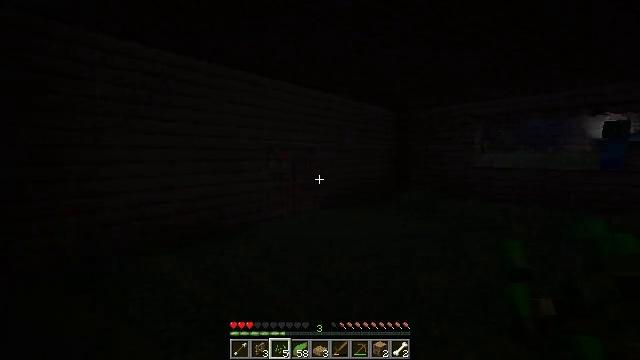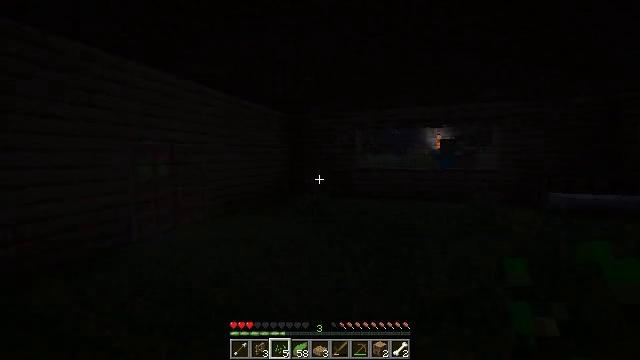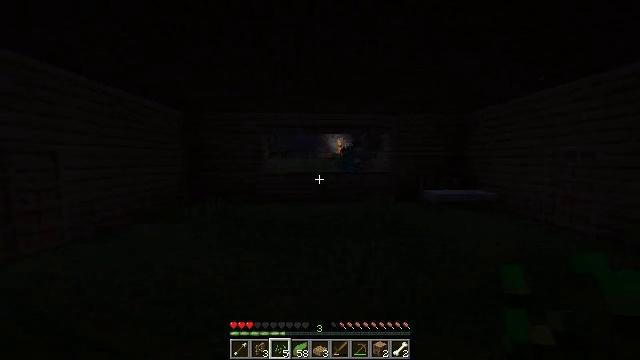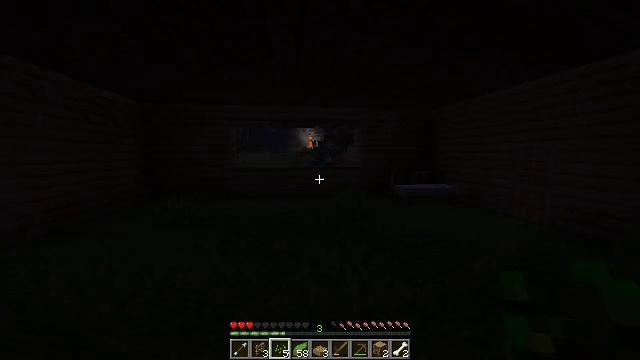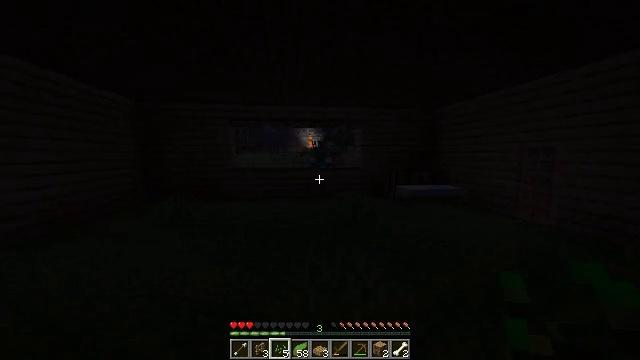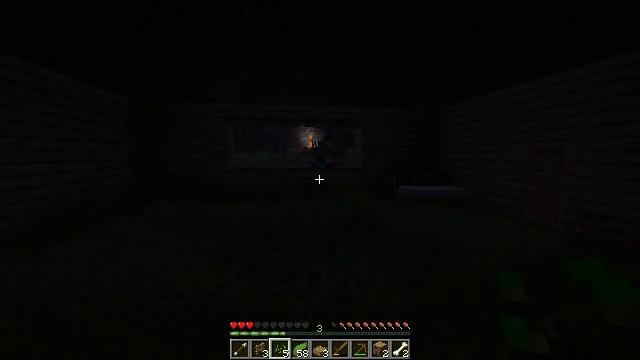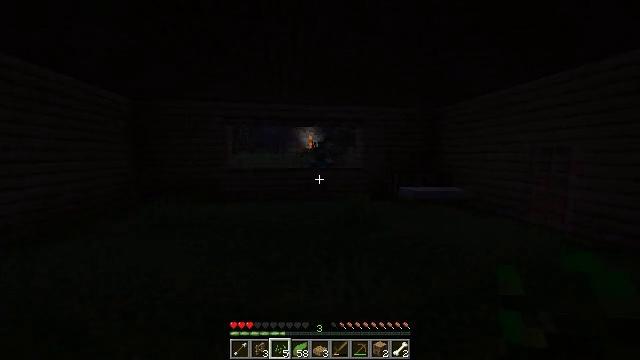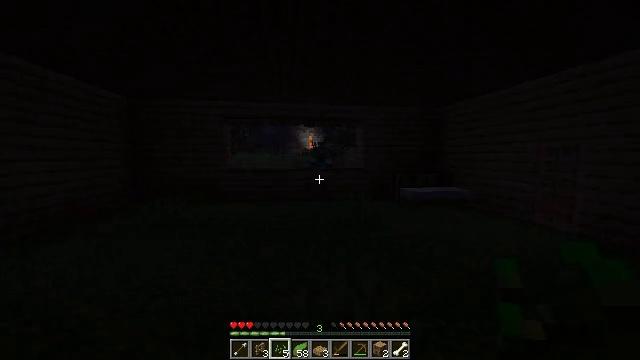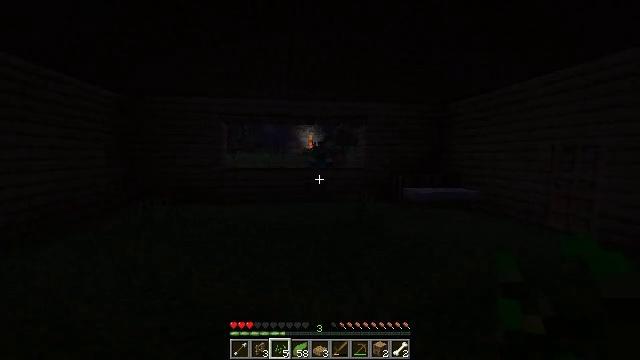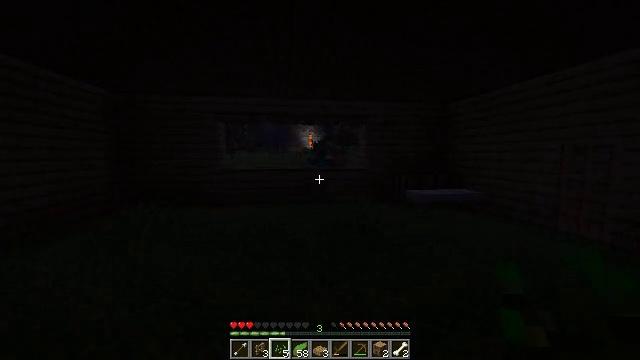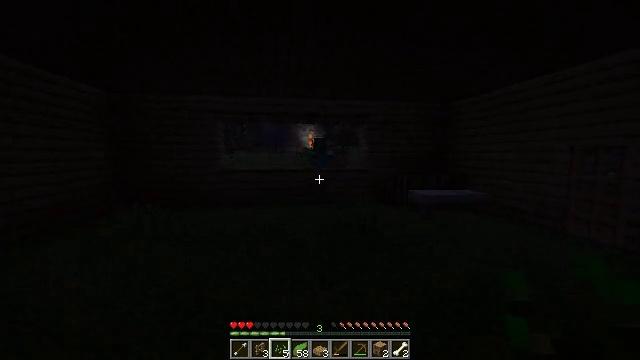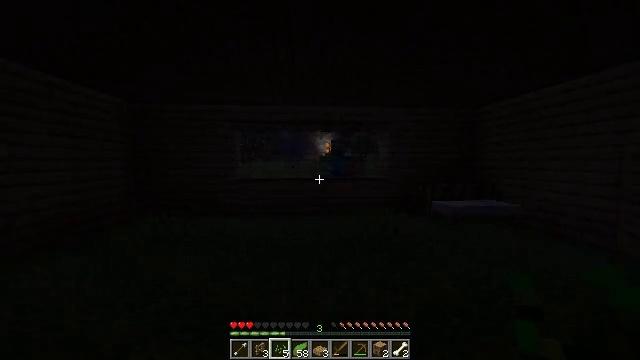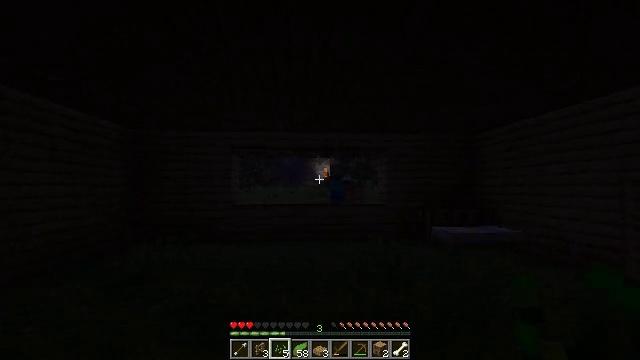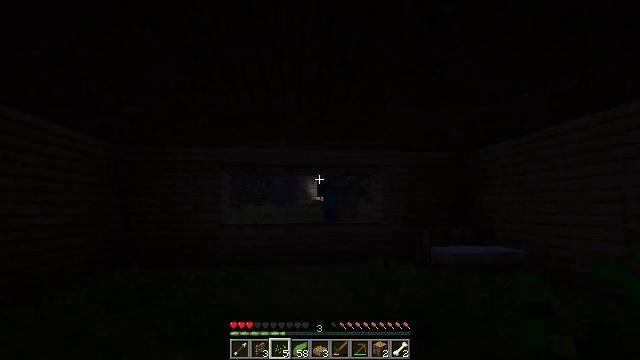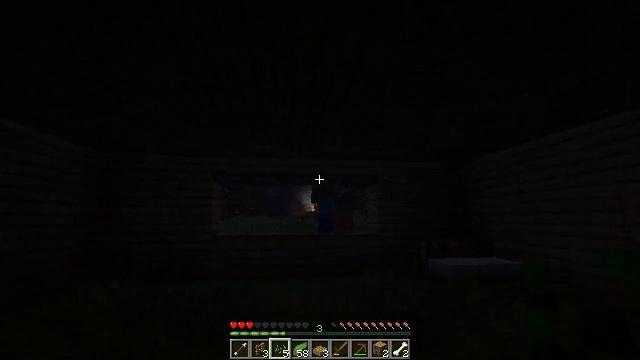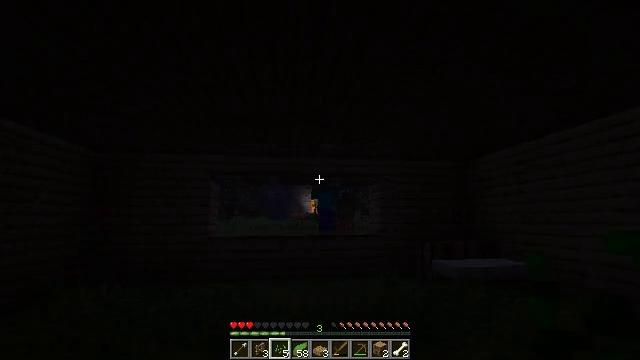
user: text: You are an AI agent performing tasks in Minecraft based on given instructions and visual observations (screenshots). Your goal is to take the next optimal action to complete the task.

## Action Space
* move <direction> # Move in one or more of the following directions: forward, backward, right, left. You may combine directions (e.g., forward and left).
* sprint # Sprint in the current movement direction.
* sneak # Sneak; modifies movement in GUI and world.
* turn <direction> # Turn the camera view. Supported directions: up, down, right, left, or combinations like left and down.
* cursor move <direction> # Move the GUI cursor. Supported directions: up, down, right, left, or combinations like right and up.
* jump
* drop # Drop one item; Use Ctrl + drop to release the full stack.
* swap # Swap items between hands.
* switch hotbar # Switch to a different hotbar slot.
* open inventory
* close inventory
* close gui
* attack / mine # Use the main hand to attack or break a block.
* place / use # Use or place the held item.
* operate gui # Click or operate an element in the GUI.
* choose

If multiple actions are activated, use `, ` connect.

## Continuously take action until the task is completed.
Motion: motion action
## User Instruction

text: Kill a zombie.
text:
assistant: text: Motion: move forward, turn right
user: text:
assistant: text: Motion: move forward, turn right
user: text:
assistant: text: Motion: move forward, turn right and down
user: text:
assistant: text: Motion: move forward
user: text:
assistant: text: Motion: move forward
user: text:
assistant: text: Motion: move forward
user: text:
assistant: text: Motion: move forward
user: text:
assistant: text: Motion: move forward
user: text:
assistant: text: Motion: move forward
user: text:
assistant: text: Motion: move forward
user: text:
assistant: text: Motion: move forward, turn left and up
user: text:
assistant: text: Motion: move forward, turn up
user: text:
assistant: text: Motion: move forward, turn right and up
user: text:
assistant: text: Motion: move forward, turn right and up
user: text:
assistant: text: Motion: move forward
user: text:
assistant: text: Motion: move forward
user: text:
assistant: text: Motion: move forward
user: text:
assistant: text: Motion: move forward
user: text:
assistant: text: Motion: move forward, turn right
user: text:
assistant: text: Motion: move forward
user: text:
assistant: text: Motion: move forward
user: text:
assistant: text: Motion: move forward
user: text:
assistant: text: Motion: move forward
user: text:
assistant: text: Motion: move forward
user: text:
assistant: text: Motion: move forward
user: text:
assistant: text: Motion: move forward, turn down
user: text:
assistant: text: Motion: move forward
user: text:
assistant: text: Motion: move forward, turn right and down
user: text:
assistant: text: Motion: move forward, turn right and down
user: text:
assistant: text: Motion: move forward, turn down